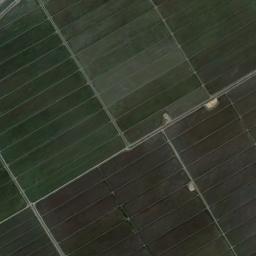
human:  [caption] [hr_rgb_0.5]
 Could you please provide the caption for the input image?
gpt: Several neatly arranged green and brown mixed rectangular farm fields .

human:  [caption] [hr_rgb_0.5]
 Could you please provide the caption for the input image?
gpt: There are many neat rows of rectangular farmland .

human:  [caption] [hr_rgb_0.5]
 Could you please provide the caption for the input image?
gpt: There are some green and bare rectangular farmland .

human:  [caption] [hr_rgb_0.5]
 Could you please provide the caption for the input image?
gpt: Some green rectangular farmlands are arranged in neat rows .

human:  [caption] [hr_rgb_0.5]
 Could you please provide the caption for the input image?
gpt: There are several paths between the rectangular farmlands .